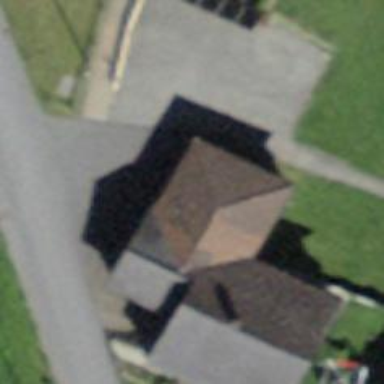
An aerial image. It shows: Garage building.